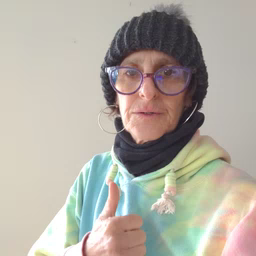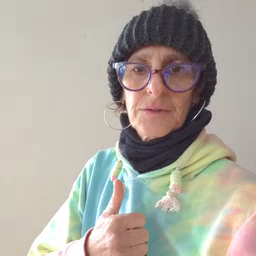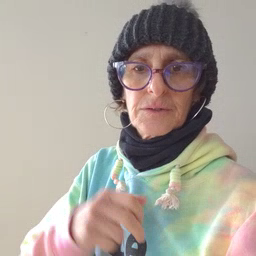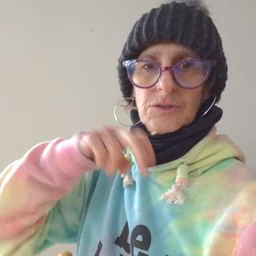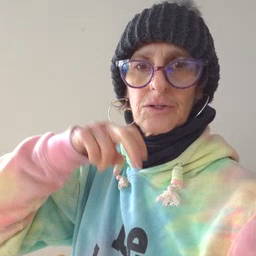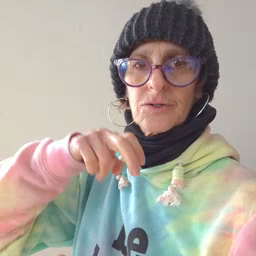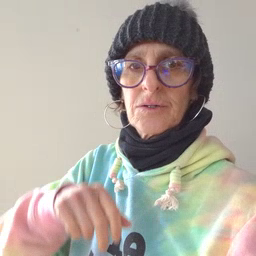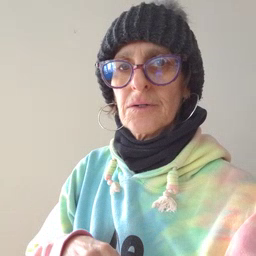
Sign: chair